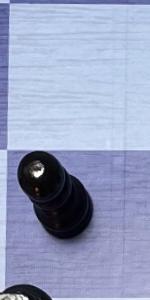
Label: Pawn_Black